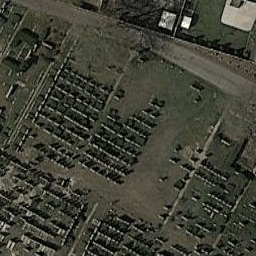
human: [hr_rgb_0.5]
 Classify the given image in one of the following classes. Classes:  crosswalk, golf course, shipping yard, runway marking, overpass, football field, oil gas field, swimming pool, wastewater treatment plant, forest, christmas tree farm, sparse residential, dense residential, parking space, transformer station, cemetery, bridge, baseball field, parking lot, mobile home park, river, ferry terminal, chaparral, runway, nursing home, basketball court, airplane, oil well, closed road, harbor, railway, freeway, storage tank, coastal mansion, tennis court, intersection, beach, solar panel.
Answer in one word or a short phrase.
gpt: cemetery